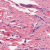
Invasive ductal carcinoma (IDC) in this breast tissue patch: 1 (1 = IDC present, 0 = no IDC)